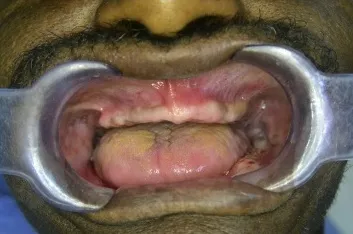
The patient's clinical presentation. (a) The intraoral view presenting a severely resorbed maxillary edentulous ridge.
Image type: medical_photograph (other_medical_photograph)